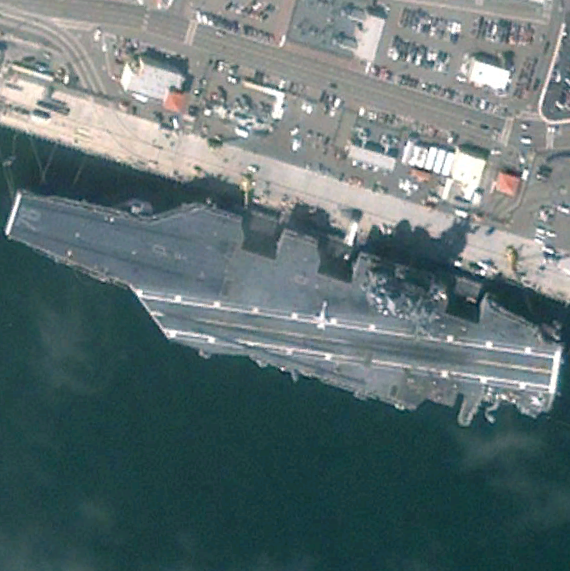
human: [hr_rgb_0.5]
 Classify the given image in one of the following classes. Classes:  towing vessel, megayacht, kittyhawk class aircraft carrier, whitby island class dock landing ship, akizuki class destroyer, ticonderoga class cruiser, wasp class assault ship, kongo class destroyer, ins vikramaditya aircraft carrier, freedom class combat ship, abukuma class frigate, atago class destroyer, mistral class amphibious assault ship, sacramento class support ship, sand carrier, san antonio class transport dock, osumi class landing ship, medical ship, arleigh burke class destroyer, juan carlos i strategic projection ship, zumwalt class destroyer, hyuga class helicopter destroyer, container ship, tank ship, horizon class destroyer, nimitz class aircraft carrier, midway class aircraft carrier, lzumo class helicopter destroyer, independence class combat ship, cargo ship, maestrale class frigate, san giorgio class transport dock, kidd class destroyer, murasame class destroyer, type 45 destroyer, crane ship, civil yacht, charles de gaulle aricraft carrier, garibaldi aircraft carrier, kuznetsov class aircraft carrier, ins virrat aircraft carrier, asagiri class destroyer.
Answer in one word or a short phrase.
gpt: Nimitz class aircraft carrier